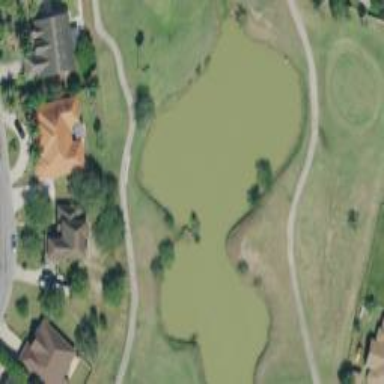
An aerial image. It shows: Water hazard in golf course. The hazard is natural water feature.